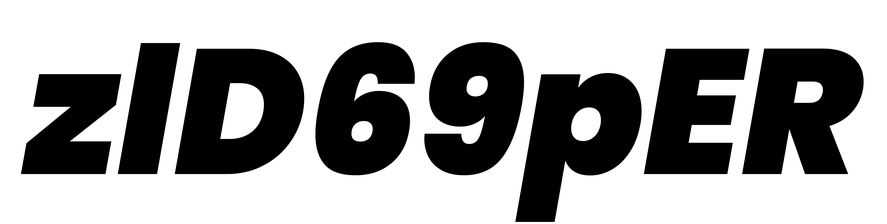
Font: Poppins-BlackItalic